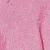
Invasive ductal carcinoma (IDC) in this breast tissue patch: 1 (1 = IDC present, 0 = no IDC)